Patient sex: M
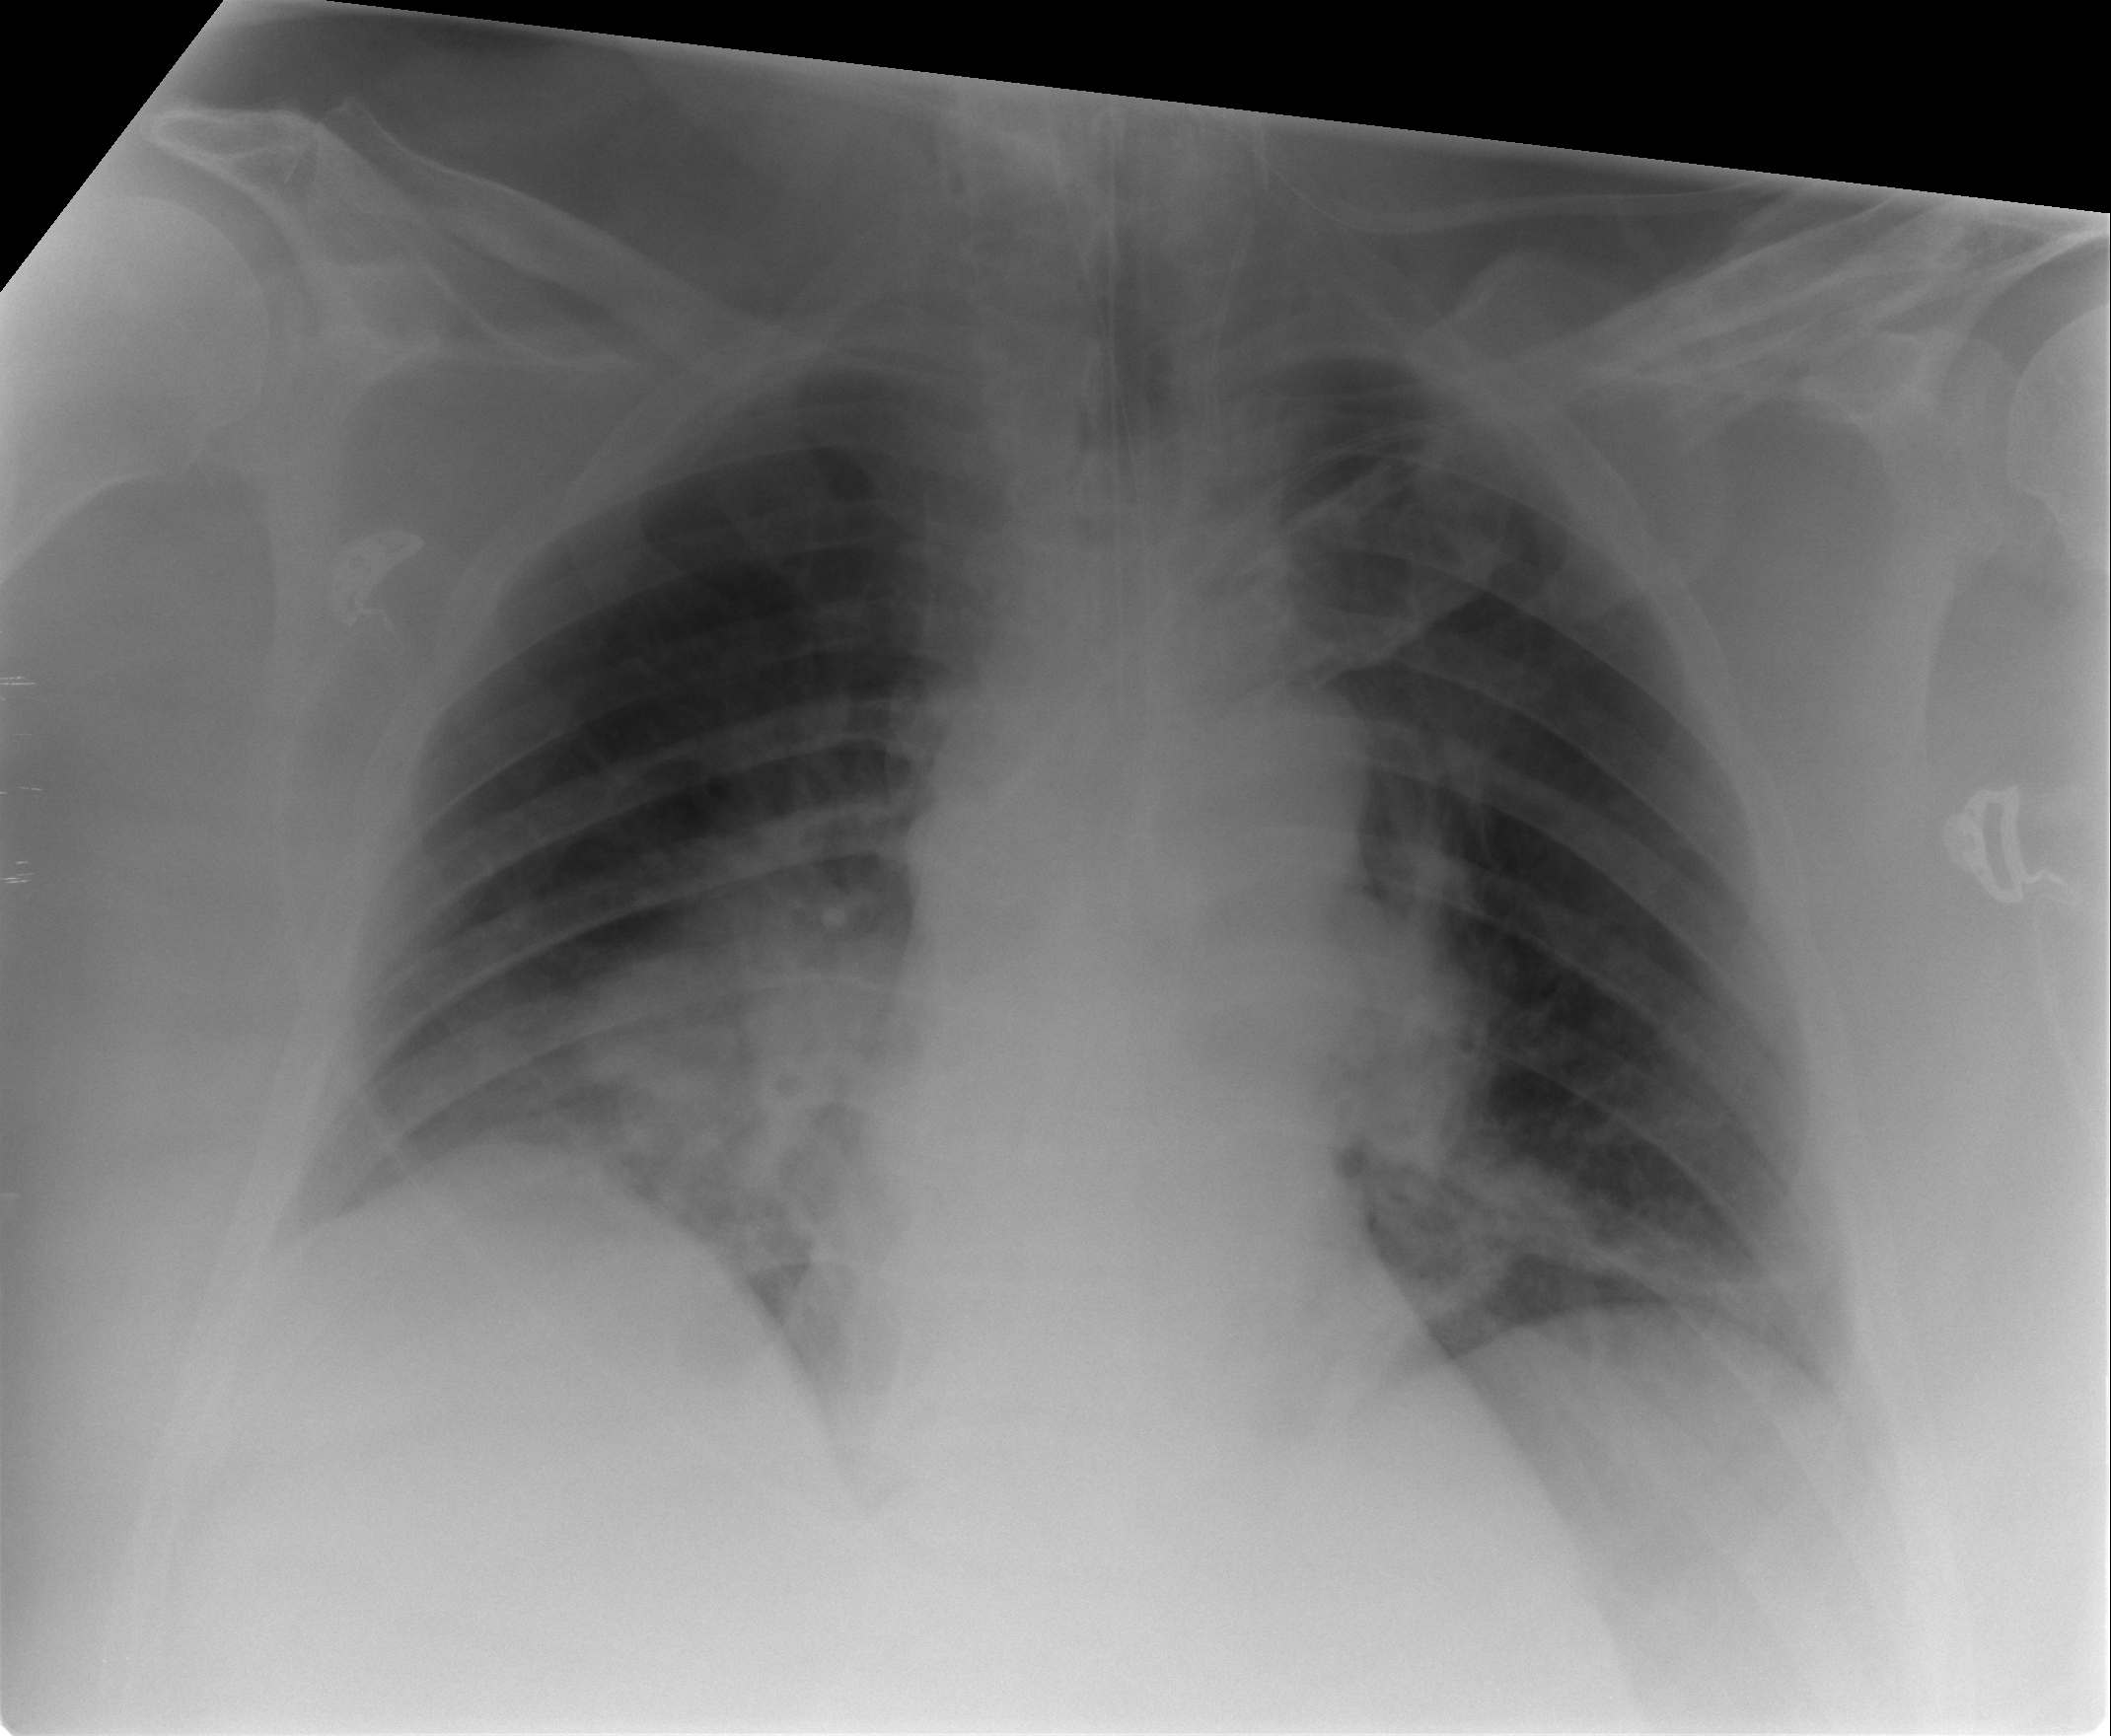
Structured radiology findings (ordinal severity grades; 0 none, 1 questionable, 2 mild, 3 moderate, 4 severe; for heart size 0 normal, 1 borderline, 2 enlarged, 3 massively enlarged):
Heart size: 1
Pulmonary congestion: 1
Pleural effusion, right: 1
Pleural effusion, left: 0
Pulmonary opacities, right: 3
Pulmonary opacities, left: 0
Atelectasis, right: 2
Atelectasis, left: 2